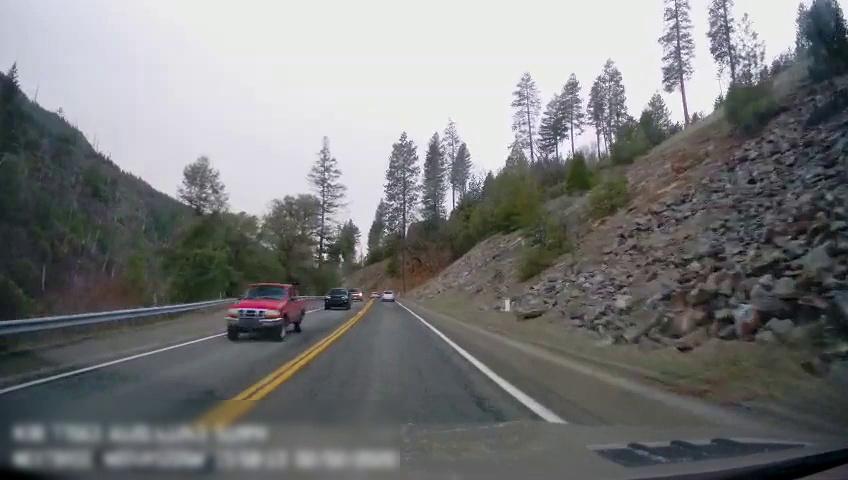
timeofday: Day
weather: Cloudy
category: Drivable Space
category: Vehicles | Car
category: Vehicles | Truck
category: Vehicles | SUV
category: Vehicles | SUV
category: Lanes | Current Lane
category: Lanes | Current Lane
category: Lanes | Opposite Lane